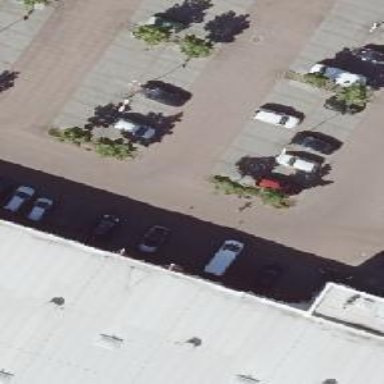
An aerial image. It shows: Parking aisle designated as service road.